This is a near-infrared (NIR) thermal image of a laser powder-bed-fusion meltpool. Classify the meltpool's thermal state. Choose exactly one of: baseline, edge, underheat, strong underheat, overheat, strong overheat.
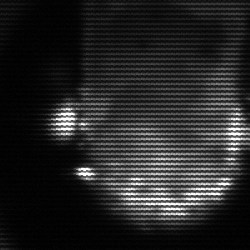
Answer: baseline